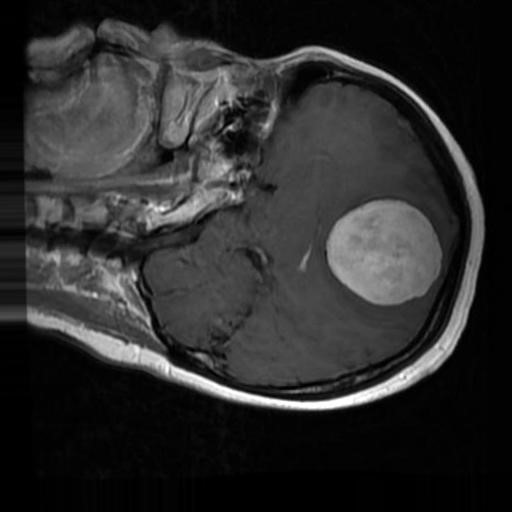
Label: brain_menin